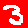
Digit: 3